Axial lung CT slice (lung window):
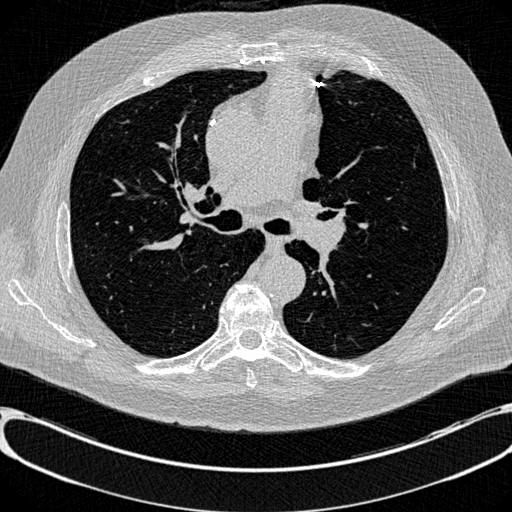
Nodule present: no